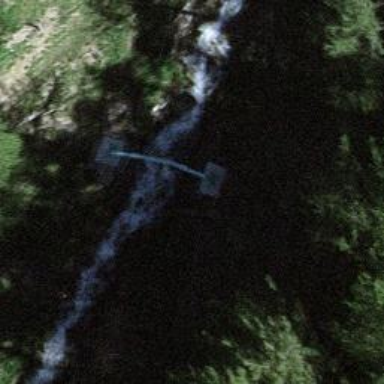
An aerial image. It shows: Chair lift captured from aerial perspective.